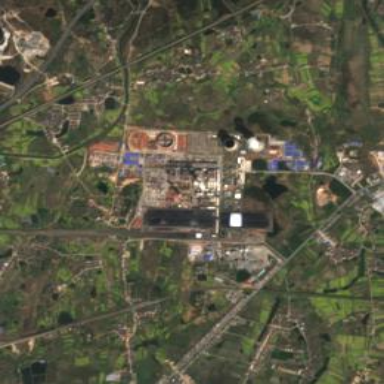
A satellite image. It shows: Industrial area with coal power plant.